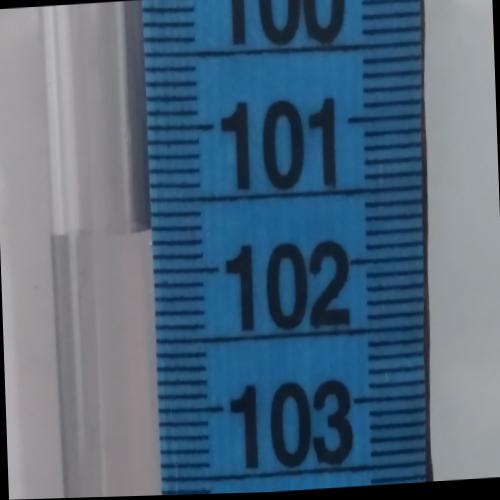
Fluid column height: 101.7 cm